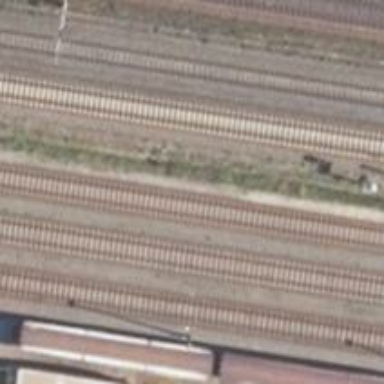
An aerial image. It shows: Railway milestone.